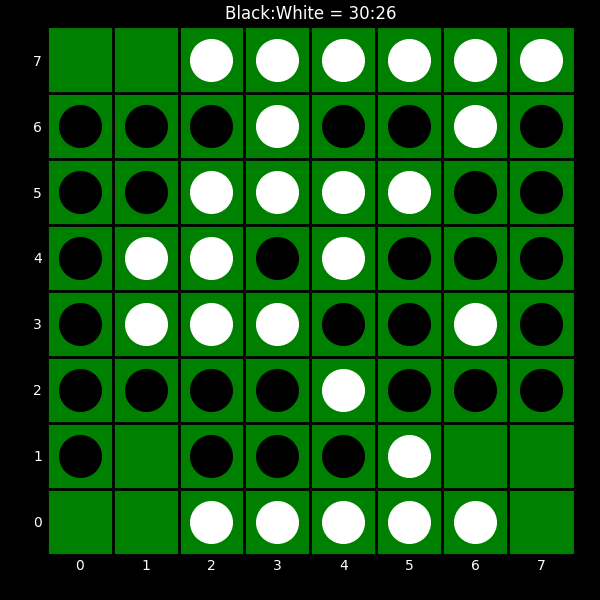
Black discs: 30
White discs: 26